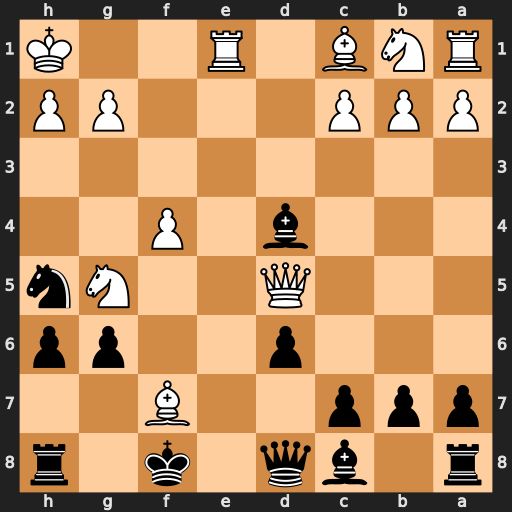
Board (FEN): r1bq1k1r/ppp2B2/3p2pp/3Q2Nn/3b1P2/8/PPP3PP/RNB1R2K
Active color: b
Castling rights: -
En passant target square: -
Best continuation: Ng3+ hxg3 hxg5#